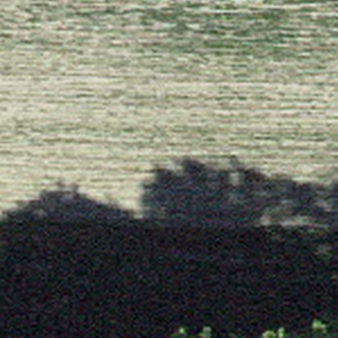
Label: other